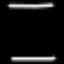
Label: octagon